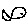
Label: fish